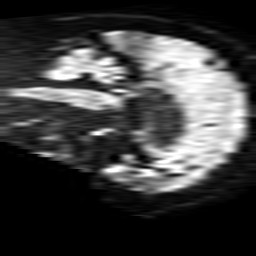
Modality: TRACE
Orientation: sagittal
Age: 82
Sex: female
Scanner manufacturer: philips
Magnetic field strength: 1.5 T
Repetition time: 3.676 s
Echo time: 0.09781 s